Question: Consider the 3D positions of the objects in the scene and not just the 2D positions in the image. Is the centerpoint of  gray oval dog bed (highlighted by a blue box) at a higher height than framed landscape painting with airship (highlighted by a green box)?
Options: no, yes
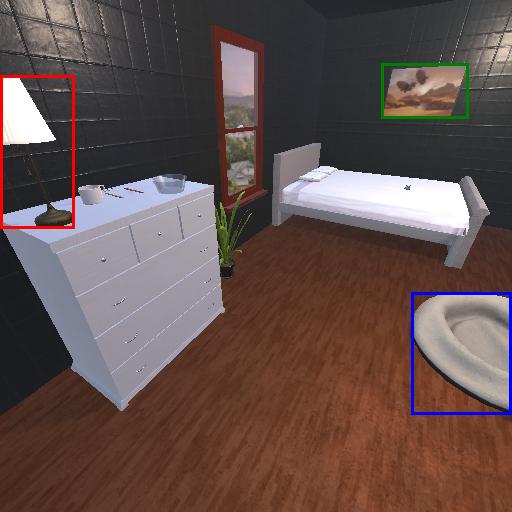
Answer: no